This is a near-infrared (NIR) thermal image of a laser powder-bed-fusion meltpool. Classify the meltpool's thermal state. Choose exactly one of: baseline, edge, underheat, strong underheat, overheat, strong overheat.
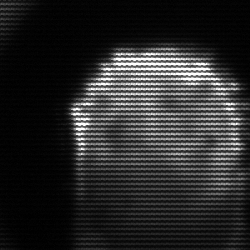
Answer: baseline